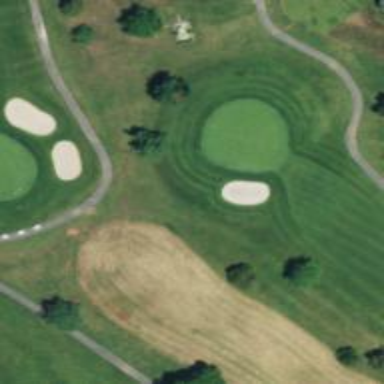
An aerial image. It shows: View of golf hole.